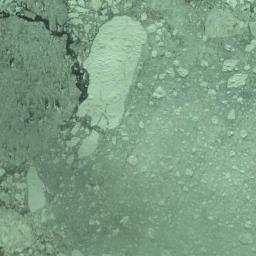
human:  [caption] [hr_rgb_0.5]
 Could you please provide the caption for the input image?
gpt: There are different shapes of sea ice .

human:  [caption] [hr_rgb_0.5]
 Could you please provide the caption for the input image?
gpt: There is a big ice and many small ice on the light green sea .

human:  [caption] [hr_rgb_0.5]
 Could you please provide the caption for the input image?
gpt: A huge block of ice floats on the blue sea, Covering the sea .

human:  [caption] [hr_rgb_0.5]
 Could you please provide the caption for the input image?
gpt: A large piece of sea ice and a lot of small pieces of sea ice gather into a sea ice .

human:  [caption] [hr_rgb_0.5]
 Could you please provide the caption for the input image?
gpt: There are sea ice on the ice sheet .